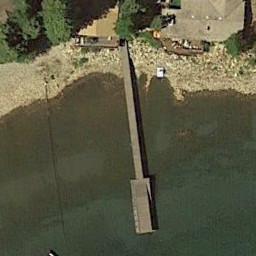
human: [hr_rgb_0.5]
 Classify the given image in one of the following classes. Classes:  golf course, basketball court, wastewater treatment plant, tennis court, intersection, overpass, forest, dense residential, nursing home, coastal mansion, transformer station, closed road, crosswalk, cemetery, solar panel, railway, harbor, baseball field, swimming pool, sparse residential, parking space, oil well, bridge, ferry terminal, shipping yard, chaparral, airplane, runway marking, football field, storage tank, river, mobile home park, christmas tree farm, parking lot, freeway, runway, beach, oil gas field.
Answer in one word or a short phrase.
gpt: ferry terminal